Field crop: maize
Growth stage: 1
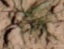
Species: lolium